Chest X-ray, PA view. Patient: 35 years old, sex M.
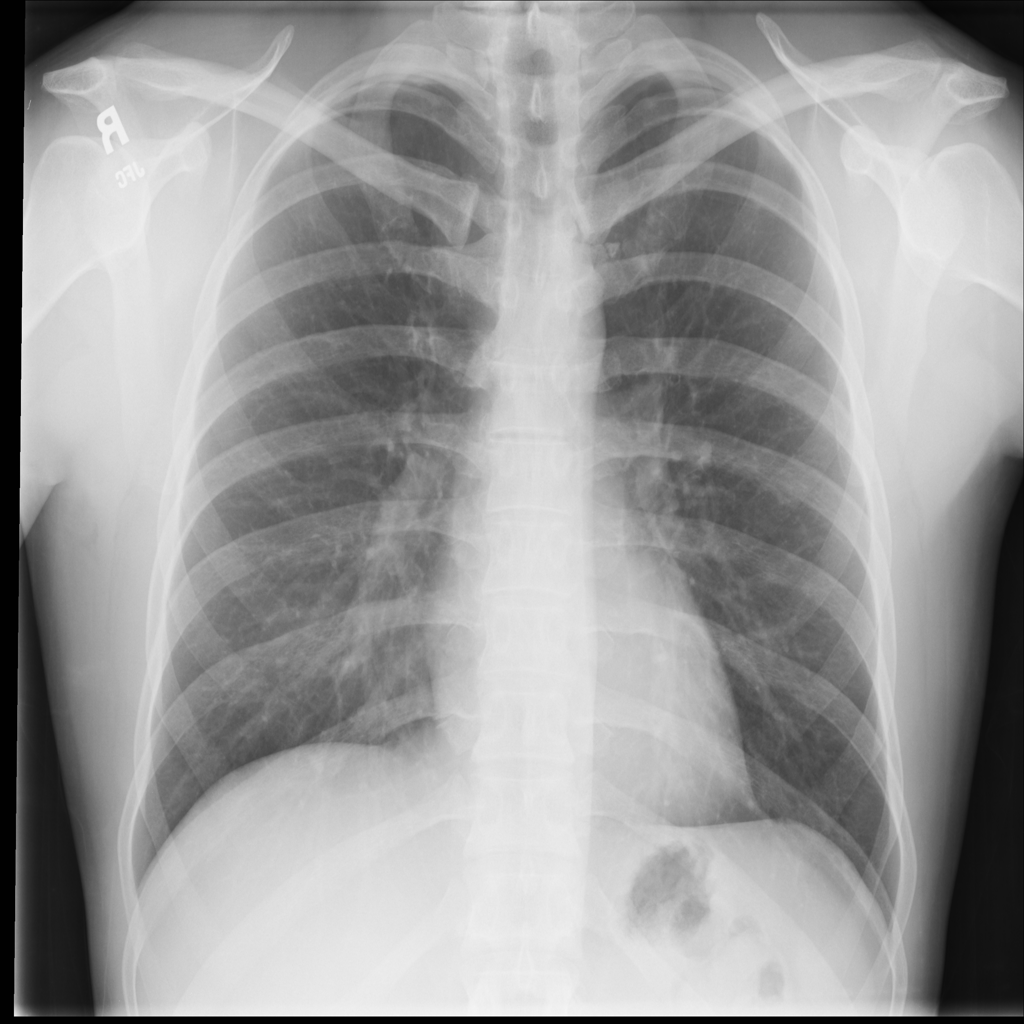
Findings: No Finding